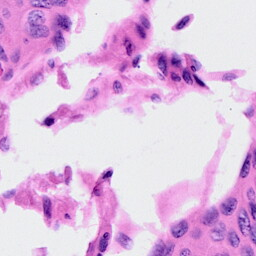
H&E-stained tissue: Cervix